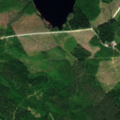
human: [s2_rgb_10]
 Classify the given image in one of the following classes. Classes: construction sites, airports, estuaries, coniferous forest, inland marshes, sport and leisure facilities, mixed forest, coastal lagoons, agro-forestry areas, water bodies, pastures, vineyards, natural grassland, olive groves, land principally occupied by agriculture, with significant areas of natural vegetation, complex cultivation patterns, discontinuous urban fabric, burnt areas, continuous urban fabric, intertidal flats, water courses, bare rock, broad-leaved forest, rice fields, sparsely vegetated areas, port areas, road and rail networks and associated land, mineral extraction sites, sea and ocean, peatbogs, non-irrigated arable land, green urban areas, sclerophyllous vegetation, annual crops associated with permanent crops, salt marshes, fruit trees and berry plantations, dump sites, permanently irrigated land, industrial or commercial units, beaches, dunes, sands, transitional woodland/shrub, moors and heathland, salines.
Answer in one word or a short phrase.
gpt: coniferous forest, mixed forest, transitional woodland/shrub, water bodies